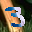
Label: 3